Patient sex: F
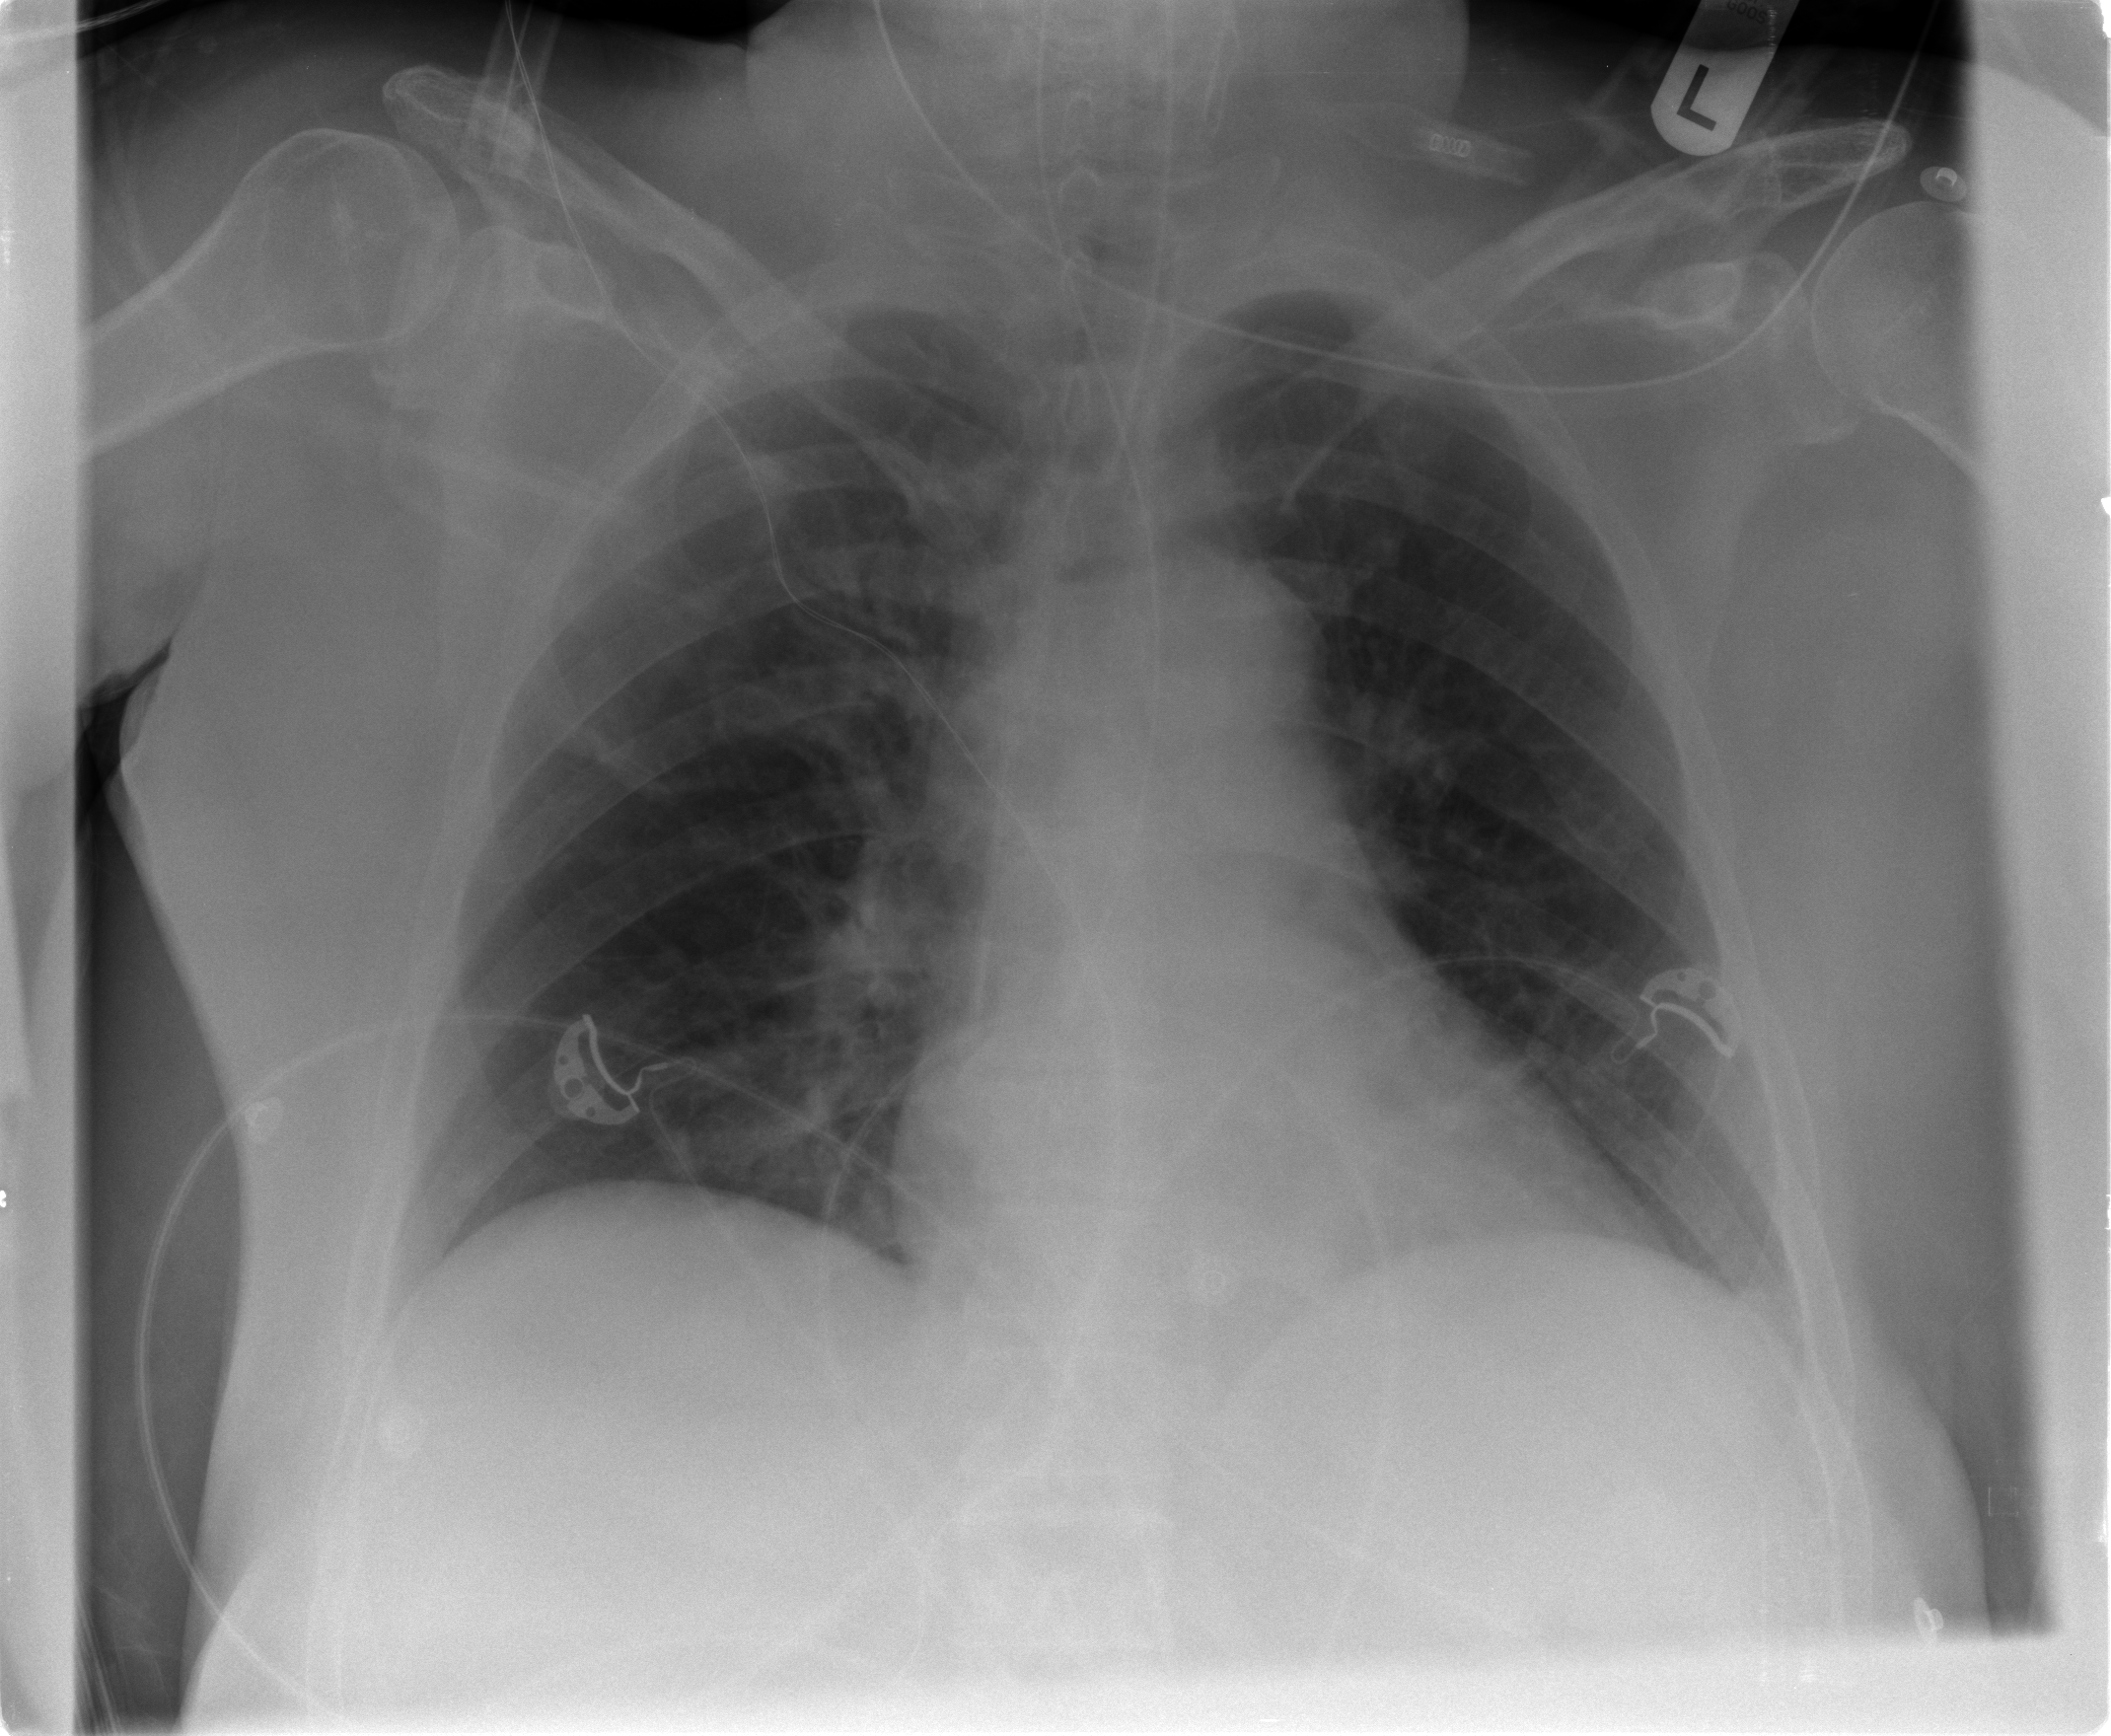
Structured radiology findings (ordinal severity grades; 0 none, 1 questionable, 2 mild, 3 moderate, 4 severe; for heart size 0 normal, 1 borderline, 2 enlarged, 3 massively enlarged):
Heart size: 0
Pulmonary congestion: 0
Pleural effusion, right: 0
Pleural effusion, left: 0
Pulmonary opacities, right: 0
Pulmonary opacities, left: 0
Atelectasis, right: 2
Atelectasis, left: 0